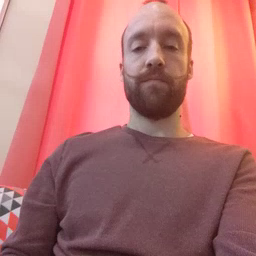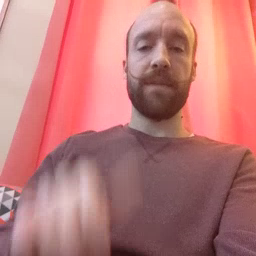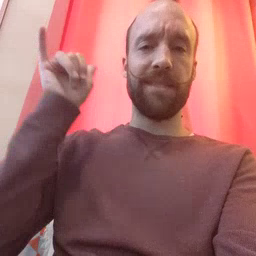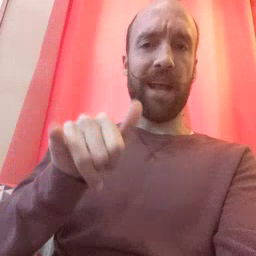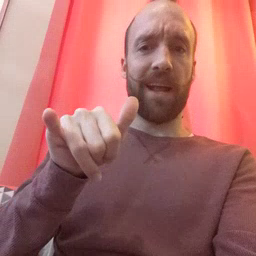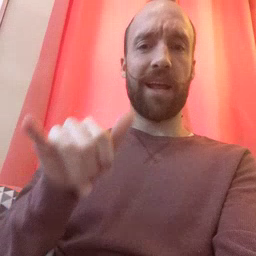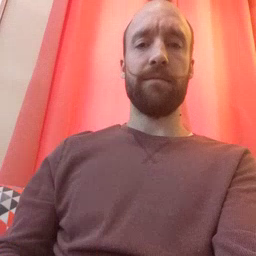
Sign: stay